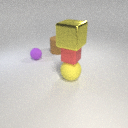
small purple rubber sphere behind large yellow rubber sphere